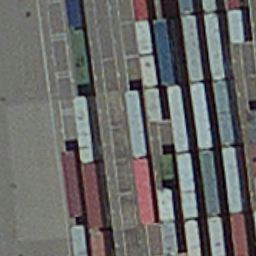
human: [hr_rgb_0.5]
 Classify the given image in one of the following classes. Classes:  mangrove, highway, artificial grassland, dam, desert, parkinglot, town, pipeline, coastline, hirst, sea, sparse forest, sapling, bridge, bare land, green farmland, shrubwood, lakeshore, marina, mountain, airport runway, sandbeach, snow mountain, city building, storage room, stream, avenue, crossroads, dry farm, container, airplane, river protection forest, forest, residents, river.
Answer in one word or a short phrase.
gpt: container